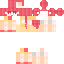
A female human skin with pale skin, wearing brown long hair dressed in a red hoodie and red pants, featuring a closed mouth.